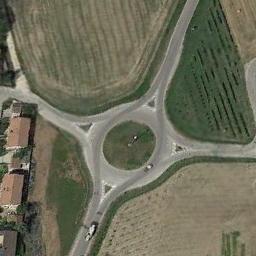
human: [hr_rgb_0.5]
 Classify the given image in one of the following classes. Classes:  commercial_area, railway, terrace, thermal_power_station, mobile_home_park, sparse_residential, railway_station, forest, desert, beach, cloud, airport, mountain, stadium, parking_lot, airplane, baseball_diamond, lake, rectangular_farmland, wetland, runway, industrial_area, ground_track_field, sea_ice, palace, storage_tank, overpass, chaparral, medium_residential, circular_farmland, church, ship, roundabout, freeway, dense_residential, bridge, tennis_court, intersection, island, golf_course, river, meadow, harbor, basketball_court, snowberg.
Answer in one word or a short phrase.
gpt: roundabout